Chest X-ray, AP view. Patient: 49 years old, sex M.
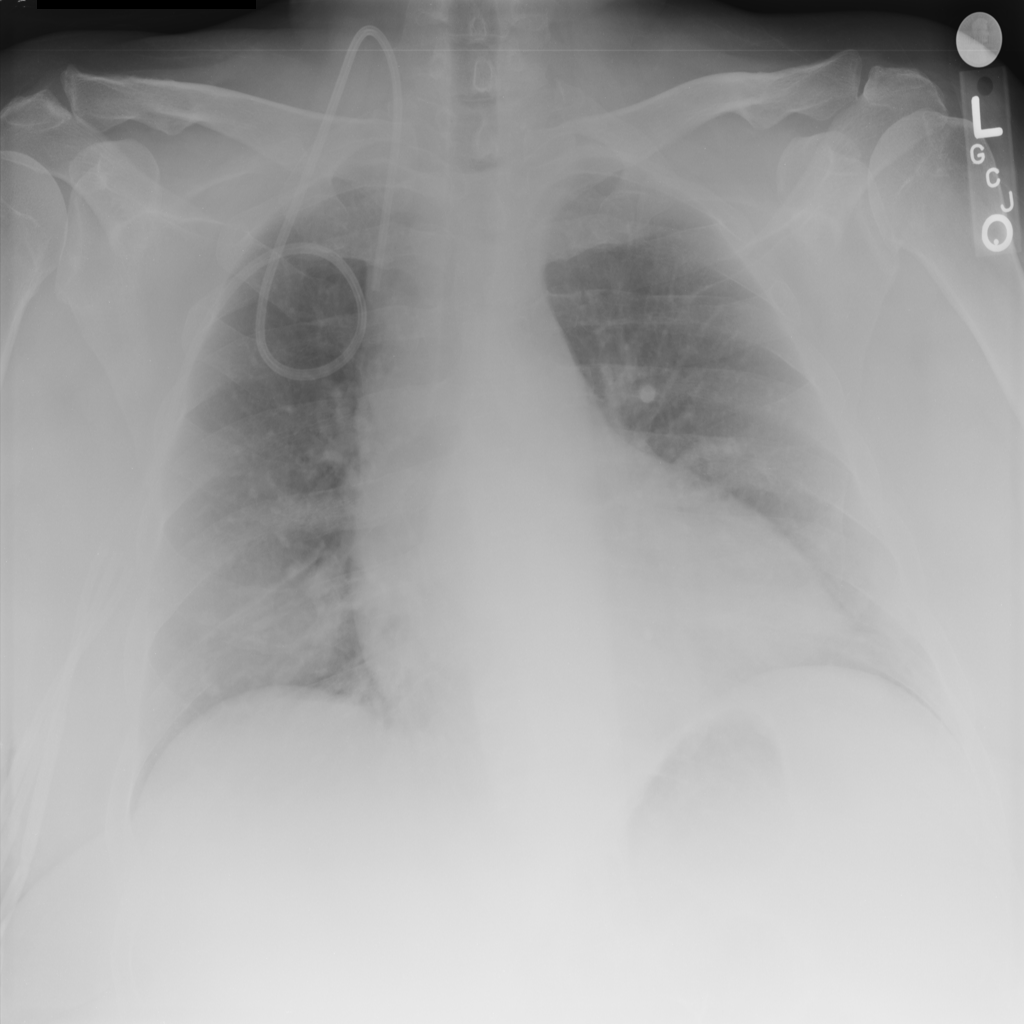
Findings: No Finding